Question: I have looked over other questions on this website, but am yet to find a solution that meets our requirements.
We need a Timeline control that makes it possible to display some HR information (distribution of consultants) over longer periods of time (months). The screenshot below illustrates the requirement.

We currently use a Windows-based component from a third party. We need this application to be visible on the , including display on devices. Are there any controls on the market that support this functionality?
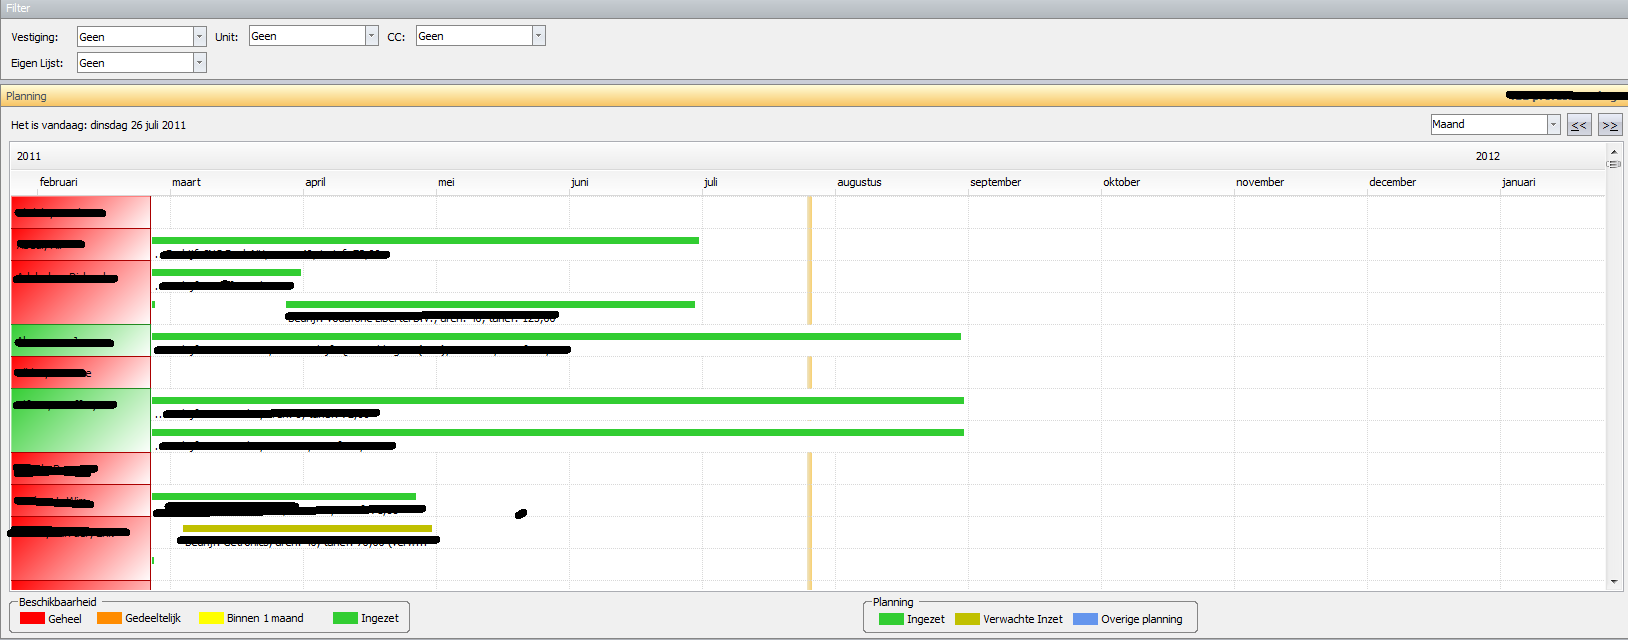
Answer: I haven't explored many of the options yet, but I'm working on an application that uses DayPilot Lite (the open source version) from <URL> to display a calendar. The scheduler control looks like it could do something like what you're looking for.